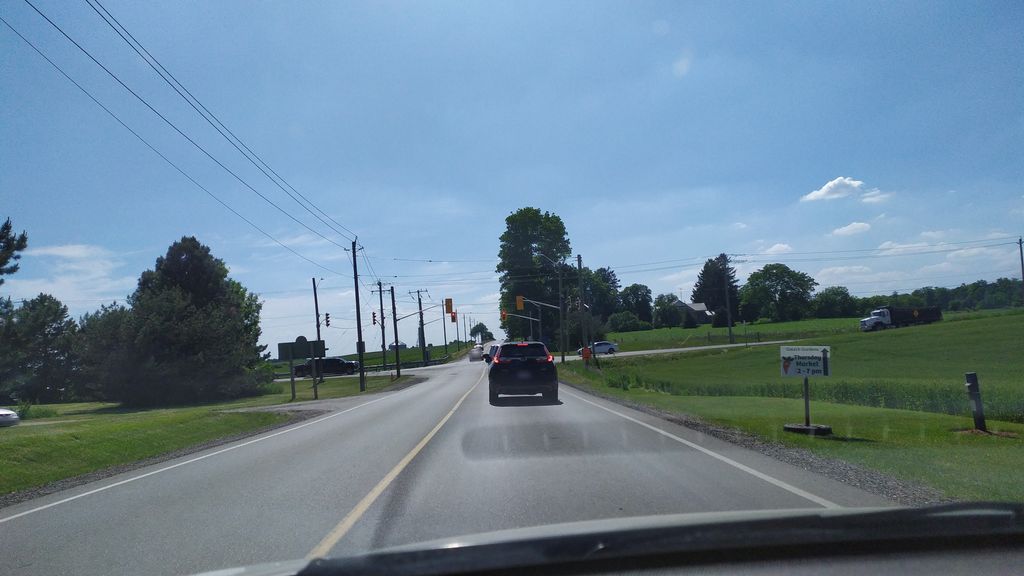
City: kitchener-waterloo